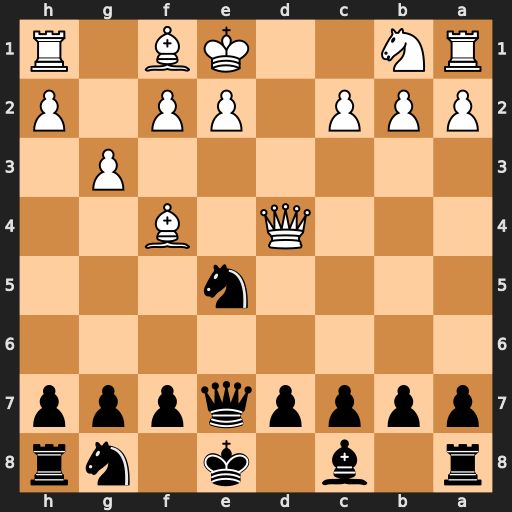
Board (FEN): r1b1k1nr/ppppqppp/8/4n3/3Q1B2/6P1/PPP1PP1P/RN2KB1R
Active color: b
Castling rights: KQkq
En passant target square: -
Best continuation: Nf3+ Kd1 Nxd4